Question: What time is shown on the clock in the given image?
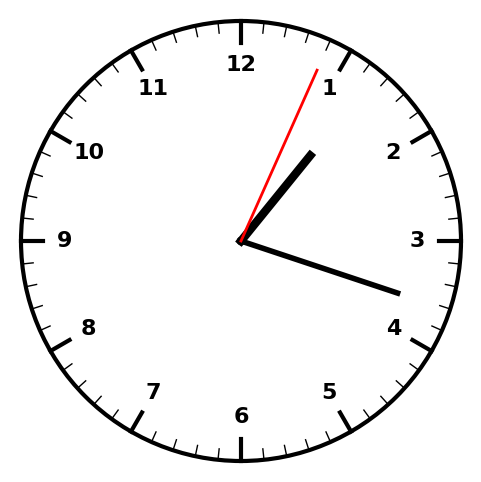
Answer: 01:18:04